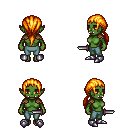
a pixel art fantasy rpg character, female body template, orc, green skin, leather shoulder armor, teal pants, light blonde ponytail hairstyle, metal boots, dagger, four views (front, back, left, right), 2x2 character sprite sheet, small pixel art, hard edges, no anti-aliasing